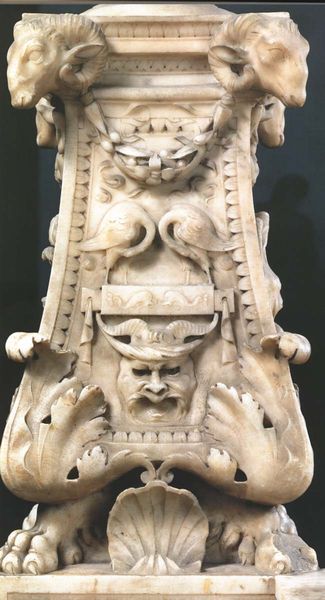
Titel: Piedestal eines Kandelabers
Künstler: Michelangelo
Standort: Florenz, S. Lorenzo (EU - I - Toskana)
Schlagwörter: blätter, marmor, säule, tuch, beige, muster, gesicht, sockel, horn, blatt, delphin, skulptur, füße, detail, ornamente, schaf, antike, fuss, asiatisch, flamingo, krallen, reiher, hufen, blat, kapitell, schnörkel, teufel, maul, muschel, hörner, basis, postament, bock, schafe, ziege, eierstab, kandelaber, grotesk, elfenbein, alabaster, ziegen, klauen, akanthus, feston, rocaille, widder, pranke, delfin, aufwendig, widderkopf, maskaron, widderköpfe, ablätter